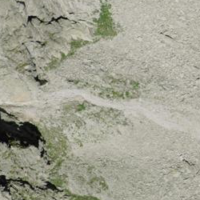
EUNIS habitat code: 48
Species observed at this site:
Marmota marmota